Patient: sex M, age 67
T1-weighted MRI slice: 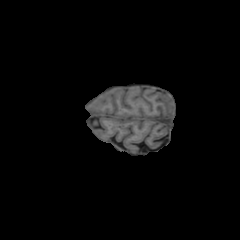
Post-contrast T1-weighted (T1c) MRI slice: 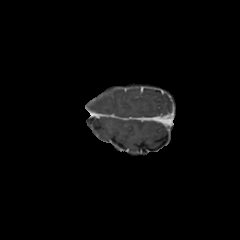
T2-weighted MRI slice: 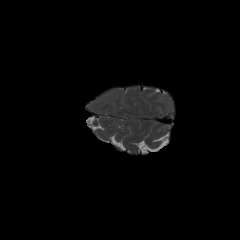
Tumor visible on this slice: no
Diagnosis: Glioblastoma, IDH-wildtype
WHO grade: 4